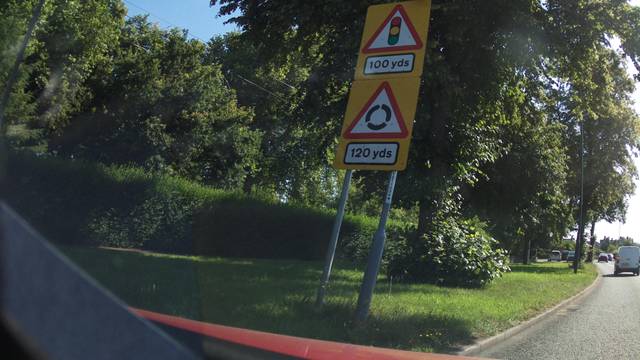
Region: United Kingdom
Coordinates: 52.902, -1.491